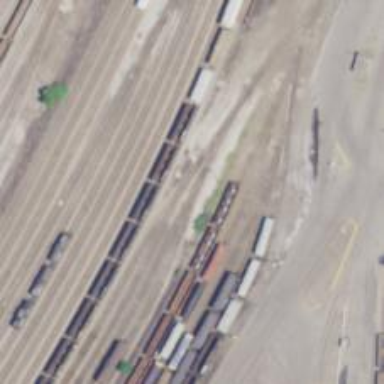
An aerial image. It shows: Railway yard.